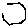
Label: hexagon